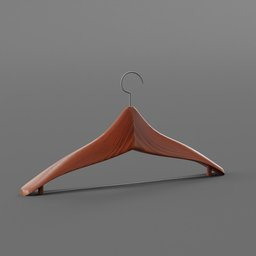
Label: tools